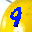
Label: 9